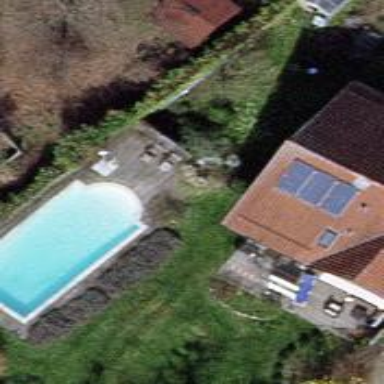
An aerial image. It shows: Swimming pool located in leisure land.